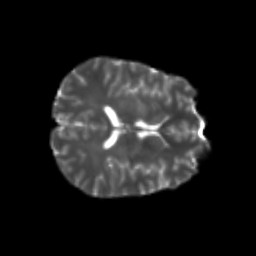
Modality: T2w
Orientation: axial
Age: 26
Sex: female
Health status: healthy
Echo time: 0.074 s